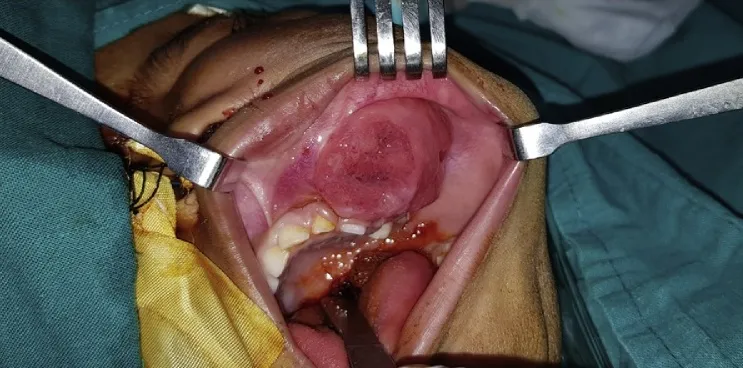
Pre-operative intra-oral view showing tumor extension.
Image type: medical_photograph (other_medical_photograph)